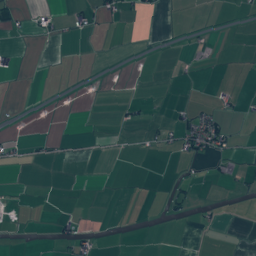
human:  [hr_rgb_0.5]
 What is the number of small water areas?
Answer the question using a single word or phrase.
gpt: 9

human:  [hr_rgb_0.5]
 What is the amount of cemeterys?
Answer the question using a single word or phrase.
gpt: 1

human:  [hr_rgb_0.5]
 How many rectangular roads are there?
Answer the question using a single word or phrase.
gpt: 0

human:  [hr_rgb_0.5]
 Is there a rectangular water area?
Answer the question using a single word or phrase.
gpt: yes

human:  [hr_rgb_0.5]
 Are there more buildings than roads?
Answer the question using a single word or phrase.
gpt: yes

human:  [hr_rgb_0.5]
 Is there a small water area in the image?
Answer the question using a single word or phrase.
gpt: yes

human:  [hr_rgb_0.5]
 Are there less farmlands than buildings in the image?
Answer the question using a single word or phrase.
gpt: yes

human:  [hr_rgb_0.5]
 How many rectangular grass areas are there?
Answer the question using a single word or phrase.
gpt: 8

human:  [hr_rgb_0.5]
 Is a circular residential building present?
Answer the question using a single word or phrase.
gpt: no

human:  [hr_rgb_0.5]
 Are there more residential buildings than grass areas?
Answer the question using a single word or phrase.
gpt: yes

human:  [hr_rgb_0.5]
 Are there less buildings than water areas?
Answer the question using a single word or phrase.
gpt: no

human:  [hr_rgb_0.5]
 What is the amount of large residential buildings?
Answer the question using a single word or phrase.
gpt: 0

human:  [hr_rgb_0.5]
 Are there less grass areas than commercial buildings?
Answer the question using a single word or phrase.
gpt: no

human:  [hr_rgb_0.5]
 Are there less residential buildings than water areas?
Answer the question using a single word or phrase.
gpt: no

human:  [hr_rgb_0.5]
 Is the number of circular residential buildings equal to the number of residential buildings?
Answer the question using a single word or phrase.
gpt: no

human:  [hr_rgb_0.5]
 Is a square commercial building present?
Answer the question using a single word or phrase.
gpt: no

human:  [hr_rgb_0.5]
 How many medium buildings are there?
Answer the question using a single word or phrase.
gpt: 12

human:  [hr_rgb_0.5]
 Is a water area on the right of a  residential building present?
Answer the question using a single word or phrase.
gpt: yes

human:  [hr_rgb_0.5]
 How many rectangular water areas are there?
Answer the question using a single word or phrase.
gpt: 5

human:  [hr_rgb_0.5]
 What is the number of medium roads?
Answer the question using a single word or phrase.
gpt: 0

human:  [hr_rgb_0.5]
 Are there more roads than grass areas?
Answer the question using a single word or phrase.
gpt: no

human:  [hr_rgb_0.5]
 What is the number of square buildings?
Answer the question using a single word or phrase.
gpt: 0

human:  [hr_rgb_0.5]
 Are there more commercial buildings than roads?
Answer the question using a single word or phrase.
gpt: no

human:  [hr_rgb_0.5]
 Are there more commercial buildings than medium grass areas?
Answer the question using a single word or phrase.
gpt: no

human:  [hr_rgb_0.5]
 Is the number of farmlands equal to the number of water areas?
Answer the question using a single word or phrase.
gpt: no

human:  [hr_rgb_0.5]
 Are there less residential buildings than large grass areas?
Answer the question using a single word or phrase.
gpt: no

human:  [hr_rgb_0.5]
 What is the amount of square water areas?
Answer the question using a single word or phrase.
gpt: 1

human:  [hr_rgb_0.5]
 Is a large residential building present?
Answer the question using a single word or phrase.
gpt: no

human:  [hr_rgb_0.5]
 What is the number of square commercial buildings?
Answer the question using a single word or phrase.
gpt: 0

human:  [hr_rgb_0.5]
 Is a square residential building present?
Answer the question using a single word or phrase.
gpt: no

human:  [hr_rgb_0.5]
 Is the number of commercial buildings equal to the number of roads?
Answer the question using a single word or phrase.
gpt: no

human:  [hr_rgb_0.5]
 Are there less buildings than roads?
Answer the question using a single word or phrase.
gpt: no

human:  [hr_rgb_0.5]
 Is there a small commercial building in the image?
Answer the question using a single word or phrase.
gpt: yes

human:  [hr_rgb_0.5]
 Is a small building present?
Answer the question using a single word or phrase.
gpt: yes

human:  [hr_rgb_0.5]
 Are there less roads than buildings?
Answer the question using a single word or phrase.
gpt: yes

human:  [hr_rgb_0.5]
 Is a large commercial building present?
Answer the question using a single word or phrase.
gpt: no